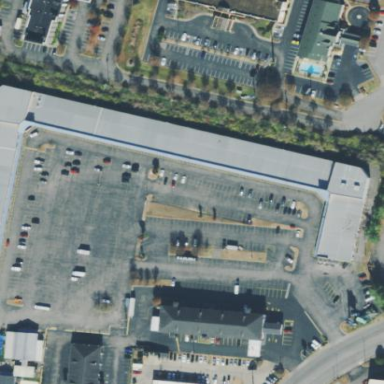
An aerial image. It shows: Retail building.